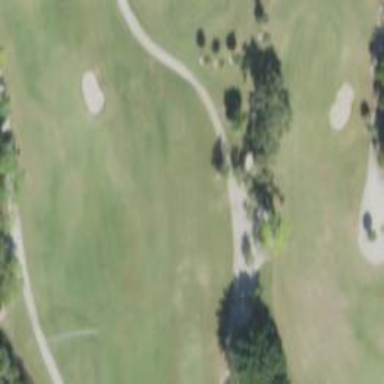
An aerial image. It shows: Golf cartpath that is also road path.